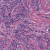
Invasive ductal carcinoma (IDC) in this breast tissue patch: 1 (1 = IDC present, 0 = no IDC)